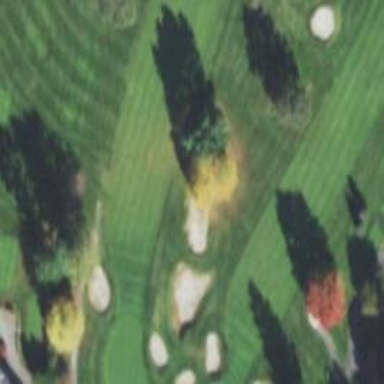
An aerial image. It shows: Golf fairway surrounded by grass.